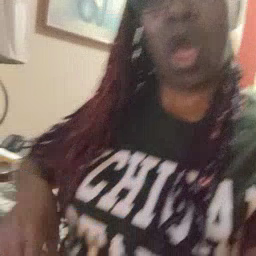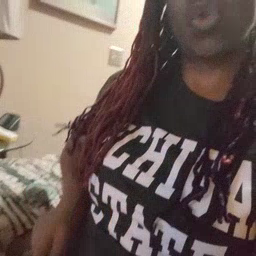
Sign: underwear